Interaction volume radius: 5 \u00c5
Interaction volume height: 15 \u00c5
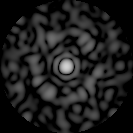
Disorder parameter: 0.7972